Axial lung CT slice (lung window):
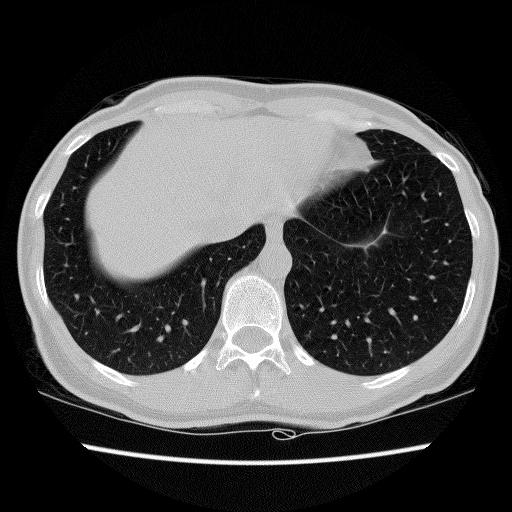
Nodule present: no